Question: In my drupal localhost, when I hover over the 'home icon' button I want the menu items to drop down as shown in the image below. What should I configure for the same?

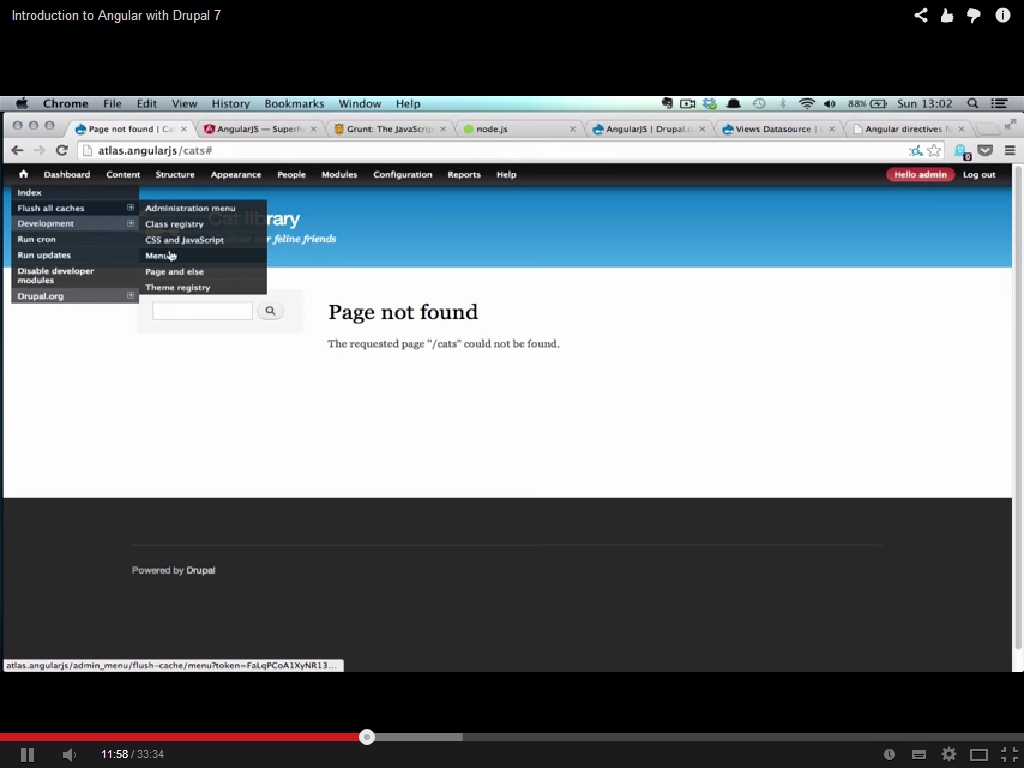
Answer: From what I see, Drupal on provided screenshot has <URL> installed.
In case you want to build you own navigation, you might want to take a look at the <URL>.